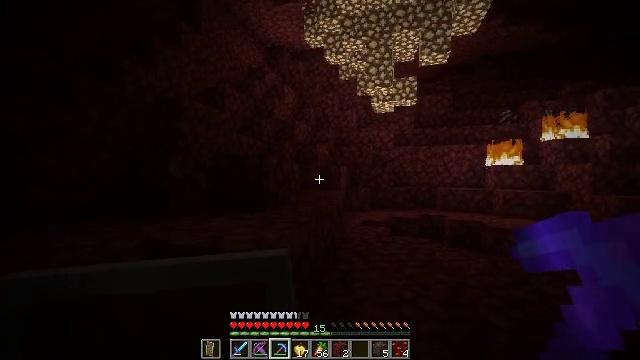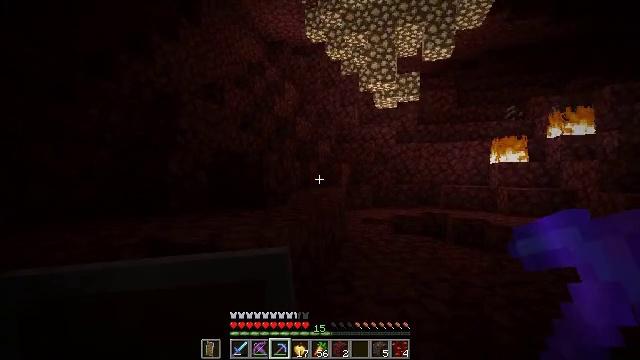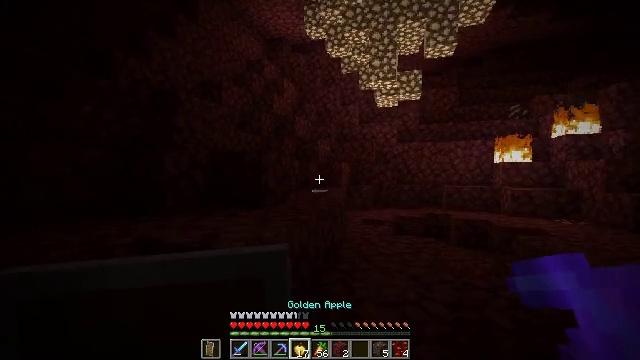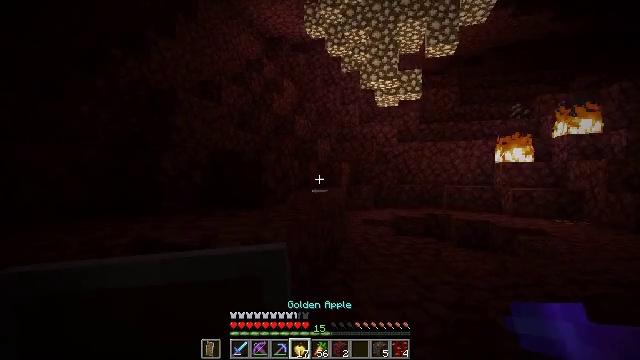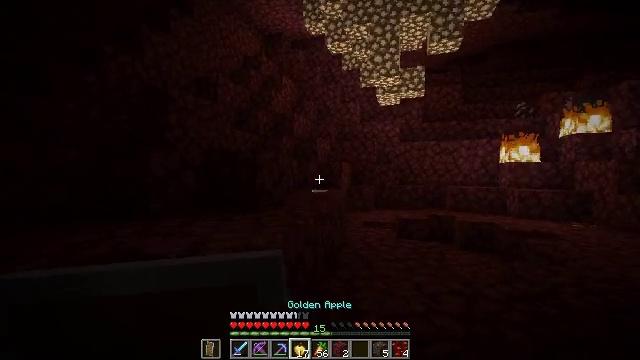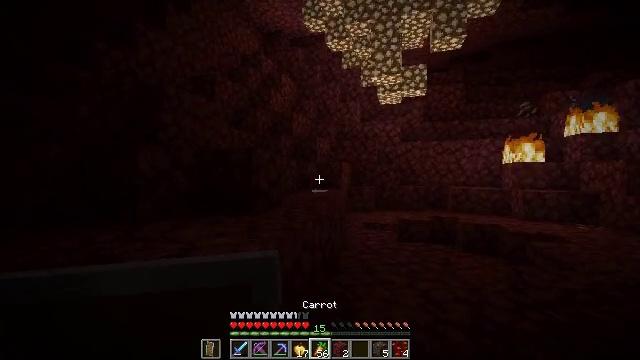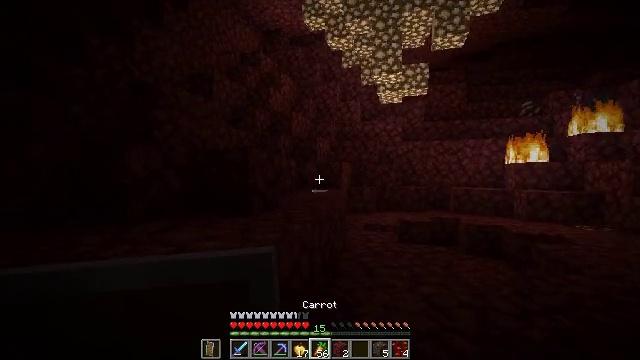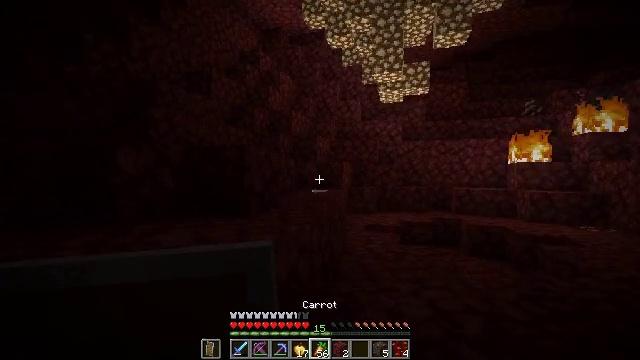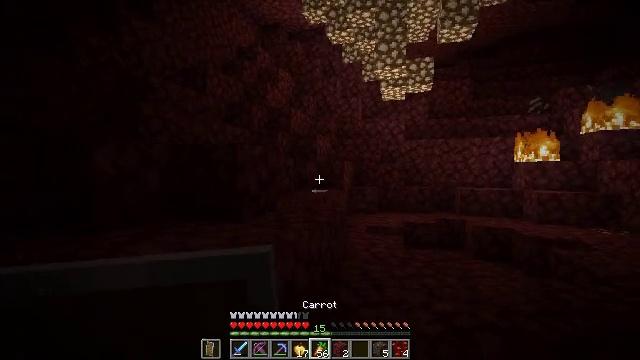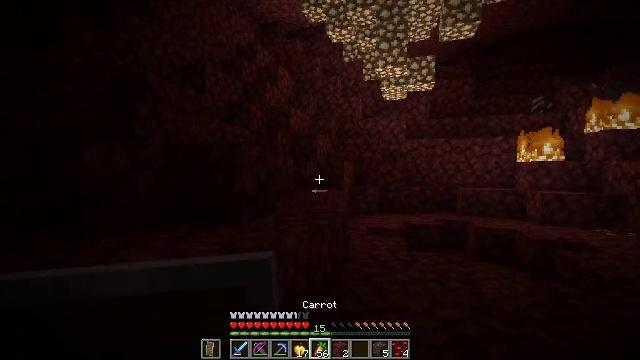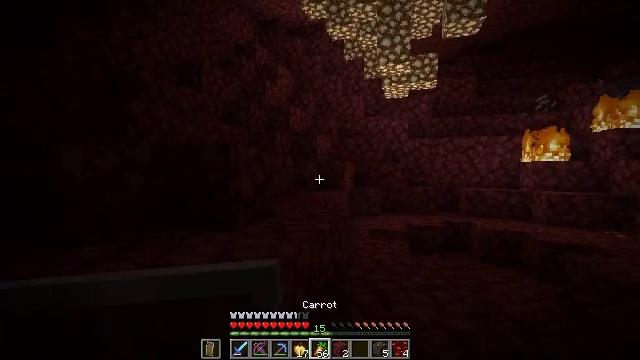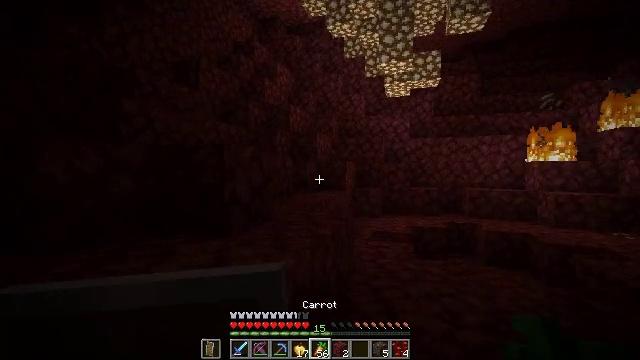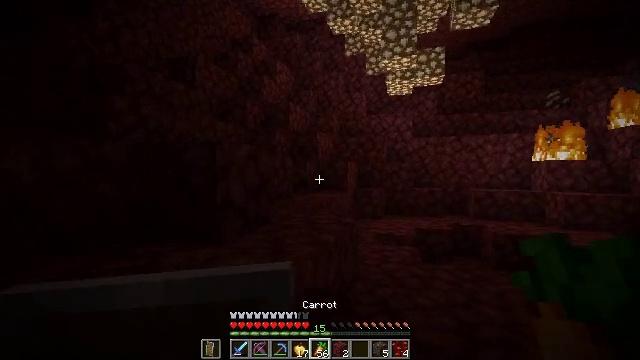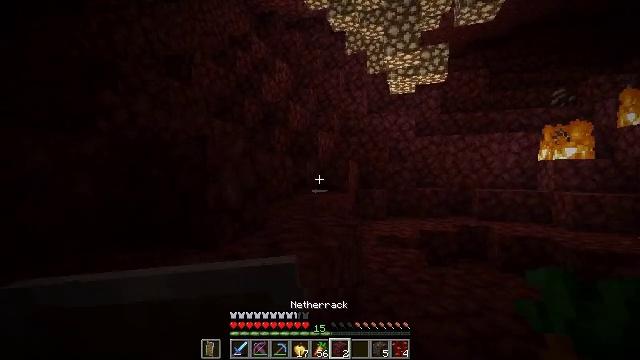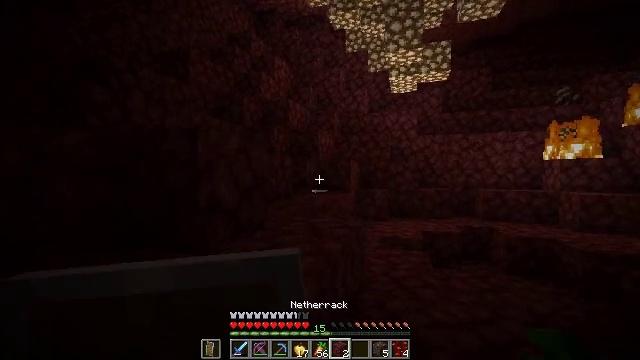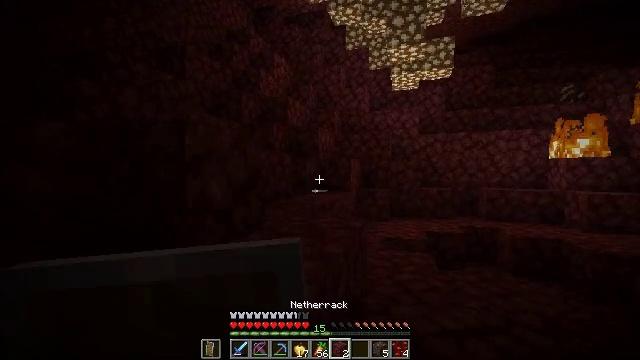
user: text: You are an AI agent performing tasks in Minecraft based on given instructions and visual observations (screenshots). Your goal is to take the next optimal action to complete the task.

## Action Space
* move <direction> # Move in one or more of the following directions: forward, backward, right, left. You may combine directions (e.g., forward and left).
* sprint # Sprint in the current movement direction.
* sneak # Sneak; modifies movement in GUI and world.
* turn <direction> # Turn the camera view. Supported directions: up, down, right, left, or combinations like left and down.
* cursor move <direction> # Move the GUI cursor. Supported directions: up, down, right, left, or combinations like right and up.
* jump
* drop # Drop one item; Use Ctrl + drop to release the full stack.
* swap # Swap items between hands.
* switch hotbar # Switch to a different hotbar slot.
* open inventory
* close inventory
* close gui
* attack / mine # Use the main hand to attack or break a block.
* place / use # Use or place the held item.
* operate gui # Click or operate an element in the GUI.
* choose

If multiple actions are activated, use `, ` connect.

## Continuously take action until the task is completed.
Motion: motion action
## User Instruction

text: Break the glowstone to gather its dust.
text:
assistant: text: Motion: no_op
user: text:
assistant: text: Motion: no_op
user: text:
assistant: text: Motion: move forward
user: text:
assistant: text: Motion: move forward
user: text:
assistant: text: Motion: move forward
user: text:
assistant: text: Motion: move forward
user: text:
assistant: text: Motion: move forward
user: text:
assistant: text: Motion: move forward
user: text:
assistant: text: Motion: move forward
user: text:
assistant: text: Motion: move forward
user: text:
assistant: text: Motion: move forward
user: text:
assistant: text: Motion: move forward
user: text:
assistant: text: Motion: move forward
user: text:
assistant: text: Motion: move forward
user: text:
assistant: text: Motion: move forward
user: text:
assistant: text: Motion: move forward
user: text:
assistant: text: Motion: move forward and move left, jump
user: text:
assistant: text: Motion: move forward and move left, jump
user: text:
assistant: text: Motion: move forward and move left, jump
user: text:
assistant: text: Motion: move forward and move left, jump
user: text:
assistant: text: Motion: move forward
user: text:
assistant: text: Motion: move forward, turn right
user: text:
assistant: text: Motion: move forward, turn right
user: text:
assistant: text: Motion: move forward, turn right and up
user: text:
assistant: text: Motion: move forward
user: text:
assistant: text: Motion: move forward
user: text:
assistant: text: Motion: move forward
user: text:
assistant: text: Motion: no_op
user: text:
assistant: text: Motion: move forward
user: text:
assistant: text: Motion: move forward